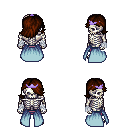
a pixel art fantasy rpg character, male body template, skeleton, overskirt, magenta pants, brown swoop hairstyle, purple tiara, white cloth bandages, four views (front, back, left, right), 2x2 character sprite sheet, small pixel art, hard edges, no anti-aliasing